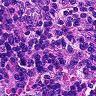
Metastatic tissue present: no